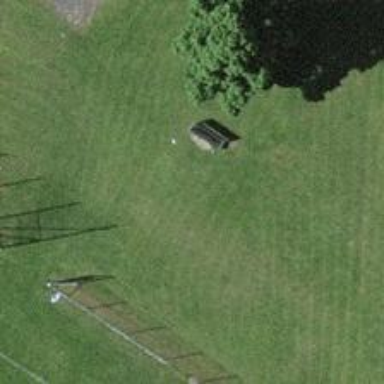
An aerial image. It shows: Black bench.